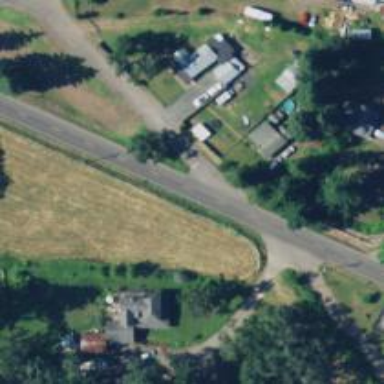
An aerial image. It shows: Stop road.